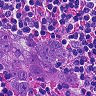
Metastatic tissue present: yes